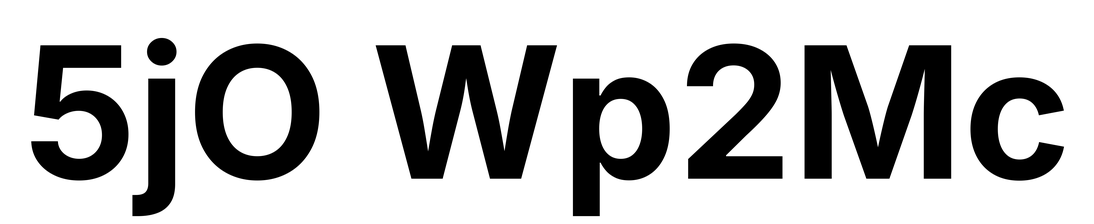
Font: Inter_Bold